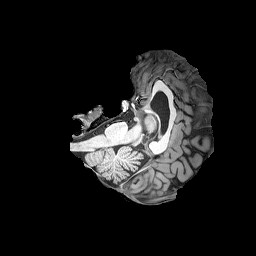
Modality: T1w
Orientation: axial
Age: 44
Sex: female
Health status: healthy